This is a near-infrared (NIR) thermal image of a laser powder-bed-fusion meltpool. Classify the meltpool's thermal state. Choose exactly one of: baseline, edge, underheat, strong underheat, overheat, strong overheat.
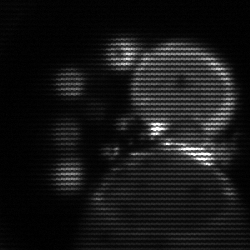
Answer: baseline